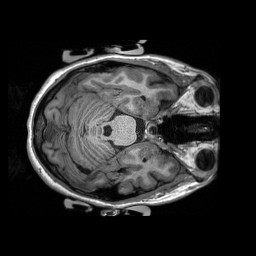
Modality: T1w
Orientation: coronal